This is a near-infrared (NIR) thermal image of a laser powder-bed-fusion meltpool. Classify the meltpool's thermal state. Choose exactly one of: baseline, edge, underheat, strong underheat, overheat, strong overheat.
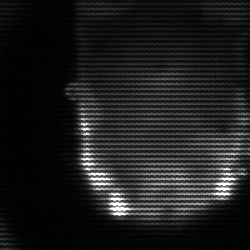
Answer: baseline